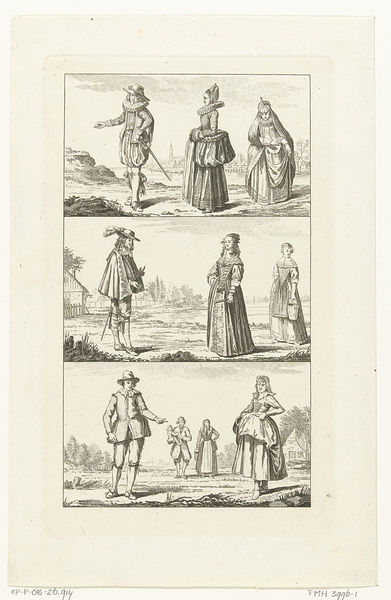
Titel: Drie landschappen met mannen en vrouwen in Hollandse klederdrachten, ca. 1775
Künstler: Cornelis Brouwer
Standort: Amsterdam
Institution: Rijksmuseum
Schlagwörter: court, hat, men, sword, women, black, collar, dress, hair, lady, skirt, talking, woman, pictures, feather, hand, man, house, drawing, hats, french, scene, town, rural, spire, outdoor, standing, comic, scenes, ruff, leggings, saber, panel, headdress, panels, courting, courtier, had, feathered, curtsy, trafficking, cutscene, asking out